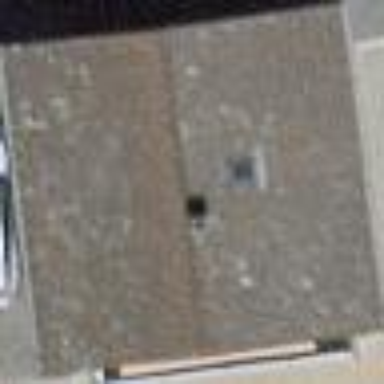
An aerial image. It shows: Building with gabled roof made of tiles. The orientation of the roof is along the building.